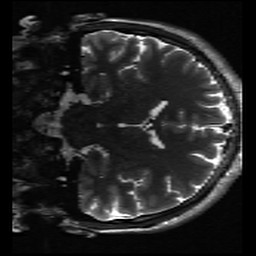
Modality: inplaneT2
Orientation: coronal